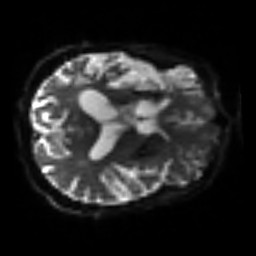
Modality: sbref
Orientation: axial
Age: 67
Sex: male
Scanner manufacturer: siemens
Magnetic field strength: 3 T
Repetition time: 3.2 s
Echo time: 0.081 s